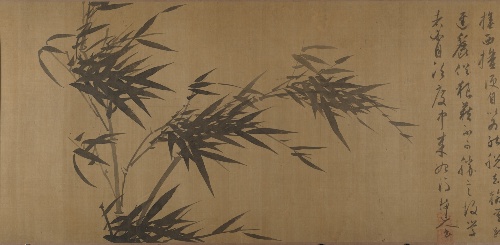
Artist: Wu Zhen|Unidentified artist
Artist bio: Chinese, 1280–1354|
Object type: Handscroll
Classification: Paintings
Medium: Handscroll; ink on silk
Culture: China
Period: Ming dynasty (1368–1644) (?)
Dimensions: 13 1/2 in. × 17 ft. 3 3/4 in. (34.3 × 527.7 cm)
Department: Asian Art
Credit line: John Stewart Kennedy Fund, 1913
Accession year: 1913
Repository: Metropolitan Museum of Art, New York, NY
Tags: Bamboo